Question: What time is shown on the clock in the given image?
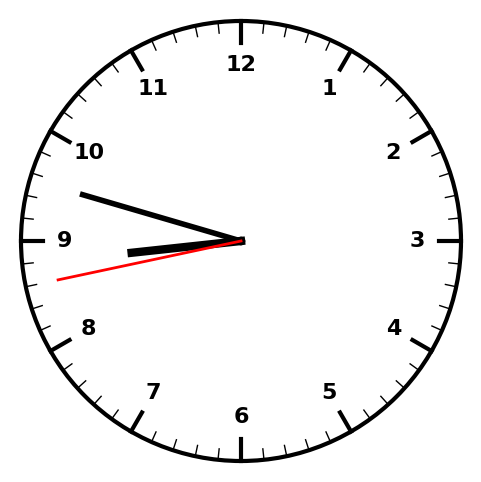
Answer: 08:47:43